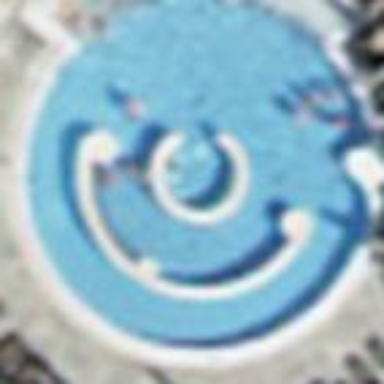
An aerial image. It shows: Swimming pool located in leisure land.